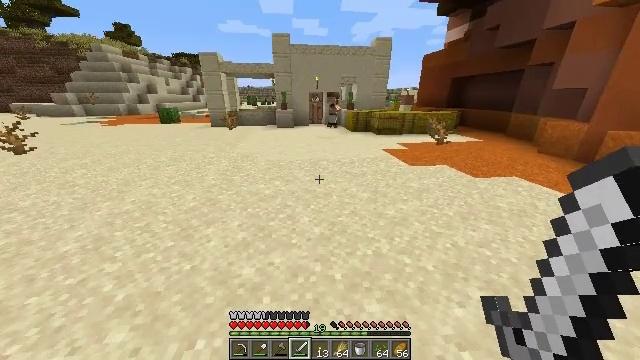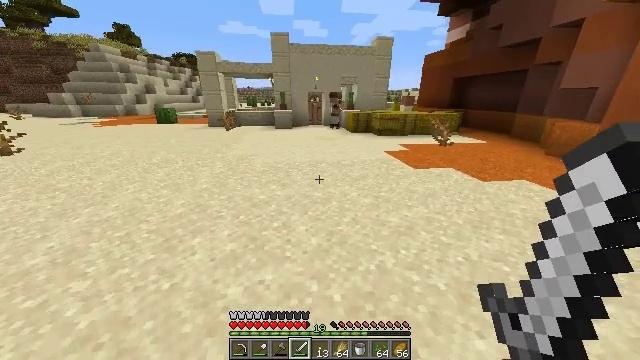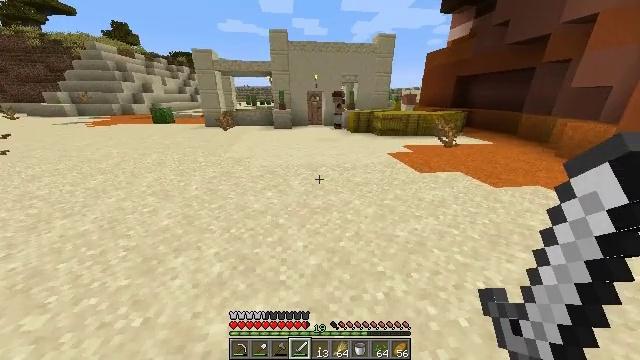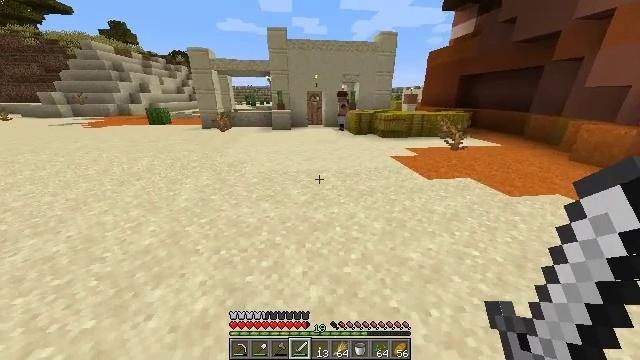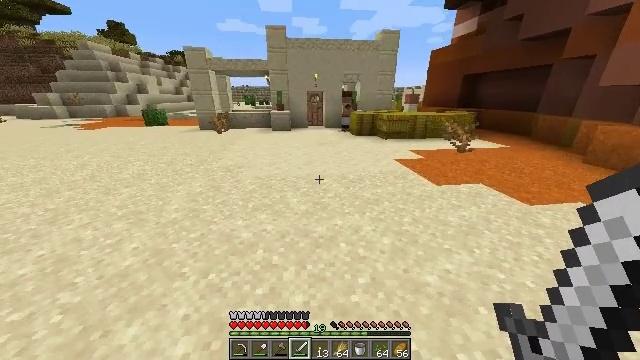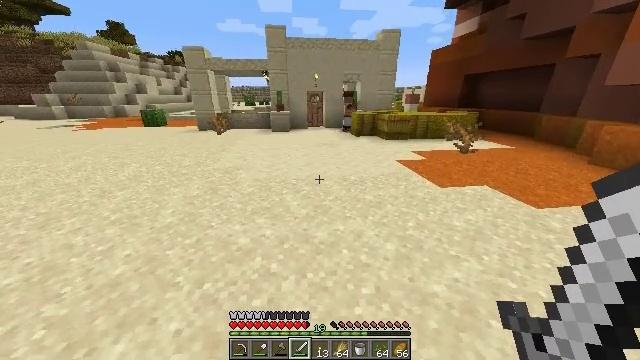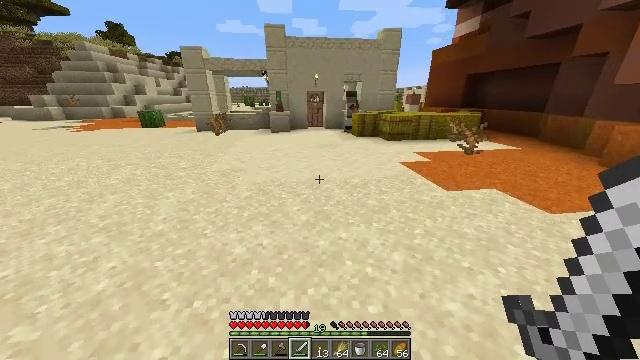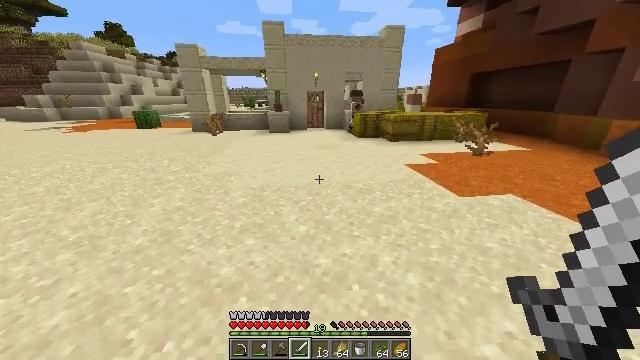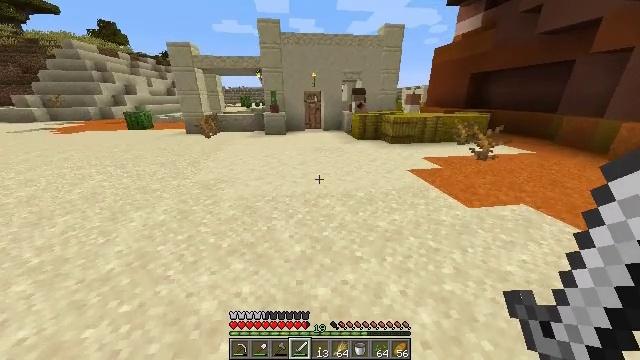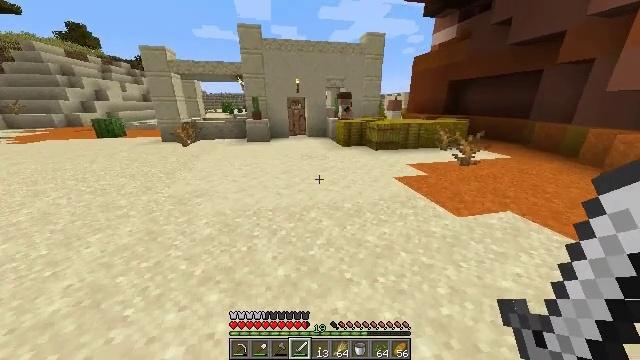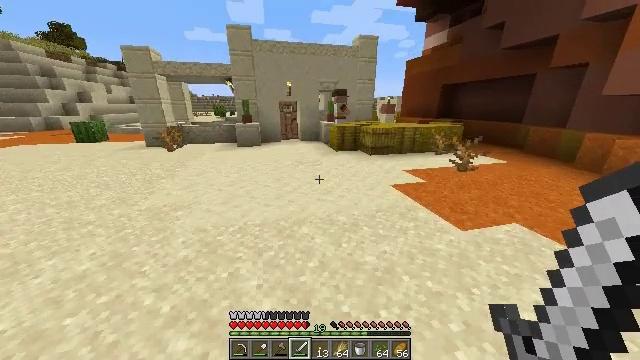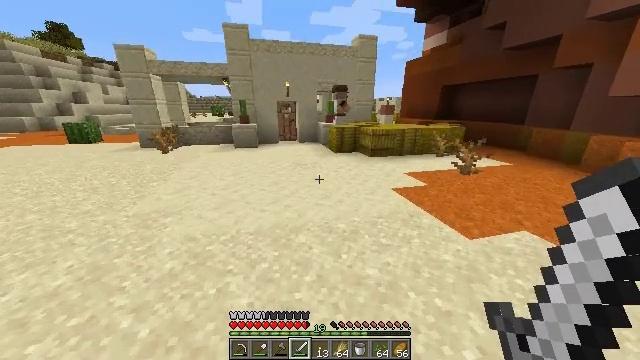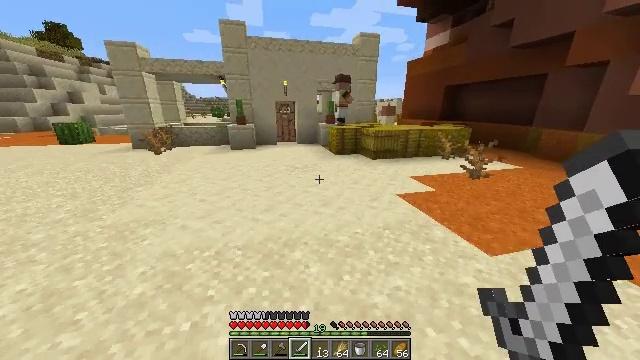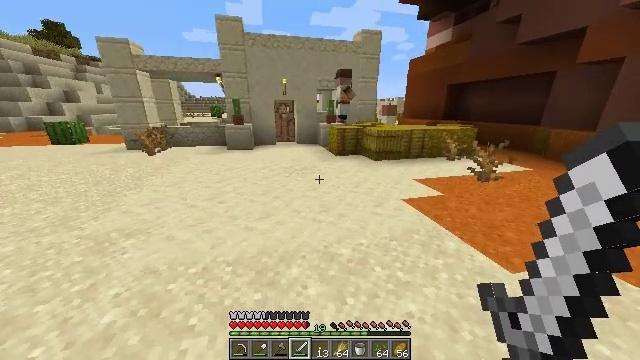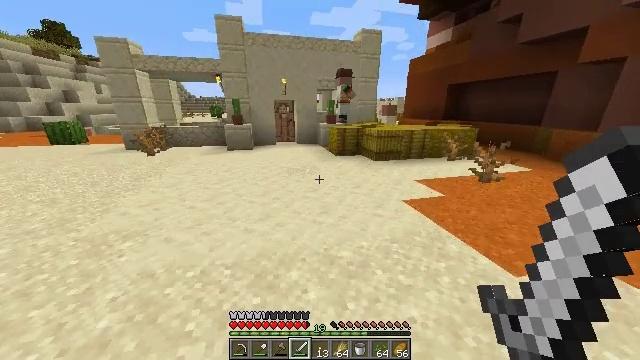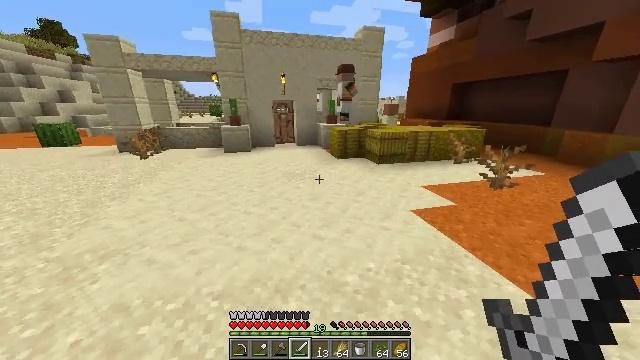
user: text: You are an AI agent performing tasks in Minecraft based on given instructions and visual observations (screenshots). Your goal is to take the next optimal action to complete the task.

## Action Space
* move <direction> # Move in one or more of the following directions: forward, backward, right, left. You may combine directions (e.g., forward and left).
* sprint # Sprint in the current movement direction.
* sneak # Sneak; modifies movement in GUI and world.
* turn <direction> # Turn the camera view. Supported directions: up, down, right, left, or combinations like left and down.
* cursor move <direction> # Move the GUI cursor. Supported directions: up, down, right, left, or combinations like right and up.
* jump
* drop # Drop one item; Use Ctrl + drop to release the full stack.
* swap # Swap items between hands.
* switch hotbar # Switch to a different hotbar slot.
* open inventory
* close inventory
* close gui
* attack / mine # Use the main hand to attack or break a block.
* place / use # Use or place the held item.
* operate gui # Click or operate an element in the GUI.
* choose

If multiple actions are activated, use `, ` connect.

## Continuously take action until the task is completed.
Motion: motion action
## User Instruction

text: drop lime bed
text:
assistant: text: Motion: move forward, sprint, attack / mine
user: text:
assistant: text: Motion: move forward, sprint, attack / mine
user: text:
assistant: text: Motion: move forward, sprint, attack / mine
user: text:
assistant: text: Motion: move forward, sprint, attack / mine
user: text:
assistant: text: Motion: move forward, sprint, attack / mine
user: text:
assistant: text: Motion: move forward, sprint, attack / mine
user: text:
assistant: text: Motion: move forward, sprint, attack / mine
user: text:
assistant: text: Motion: move forward, sprint, attack / mine
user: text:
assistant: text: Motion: move forward, sprint, turn right and up, attack / mine
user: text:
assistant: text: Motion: move forward, sprint, turn right, attack / mine
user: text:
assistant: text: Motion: move forward, sprint, attack / mine
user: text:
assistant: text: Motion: move forward, sprint, attack / mine
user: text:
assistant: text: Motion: move forward, sprint, attack / mine
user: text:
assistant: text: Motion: move forward, sprint, attack / mine
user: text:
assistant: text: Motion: move forward, sprint, attack / mine
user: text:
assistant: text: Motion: move forward, sprint, attack / mine
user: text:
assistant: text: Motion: move forward, sprint, attack / mine
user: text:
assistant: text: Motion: move forward, sprint, attack / mine
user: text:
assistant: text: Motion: move forward, sprint, turn right and up, attack / mine
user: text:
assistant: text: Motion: move forward, turn right and up, attack / mine
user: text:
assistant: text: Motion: move forward, turn right, attack / mine
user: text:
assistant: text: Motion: move forward, turn right, attack / mine
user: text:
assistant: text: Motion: move forward, turn right, attack / mine
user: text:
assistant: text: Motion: move forward, turn right, attack / mine
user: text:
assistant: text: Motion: move forward, turn right, attack / mine
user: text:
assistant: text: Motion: move forward, turn right, attack / mine
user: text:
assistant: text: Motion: move forward, turn right, attack / mine
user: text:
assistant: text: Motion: move forward, turn right and up, attack / mine
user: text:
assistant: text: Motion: move forward, attack / mine
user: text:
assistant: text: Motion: move forward, turn right, attack / mine